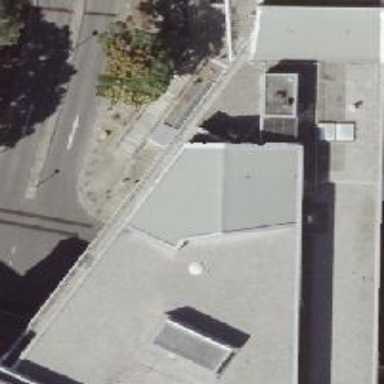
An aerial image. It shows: Building with flat roof.